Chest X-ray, AP view. Patient: 42 years old, sex M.
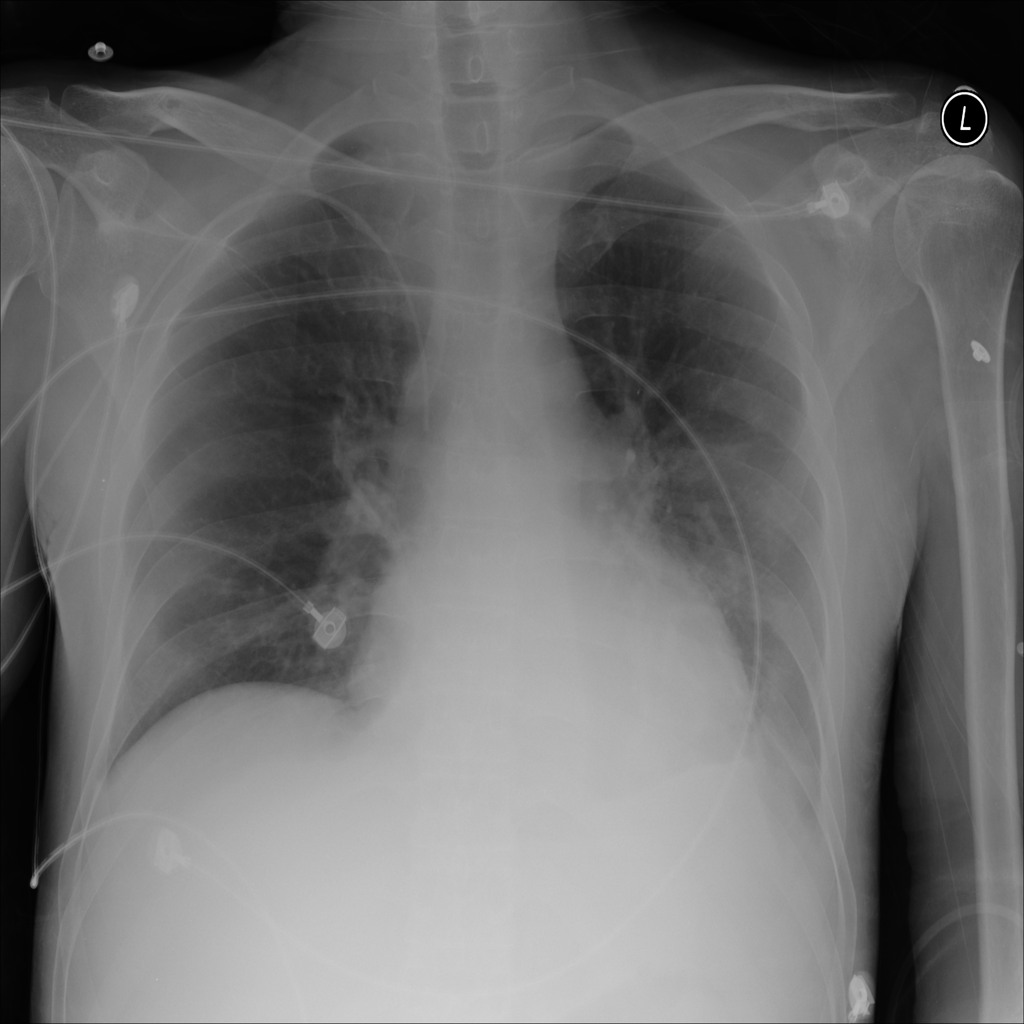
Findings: Edema, Infiltration, Pneumonia